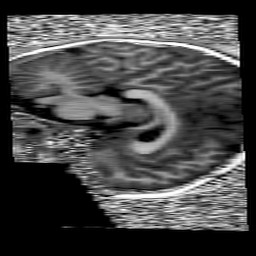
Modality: UNIT1
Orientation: sagittal
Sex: female
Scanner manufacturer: siemens
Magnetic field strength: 3 T
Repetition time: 5 s
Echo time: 0.00355 s